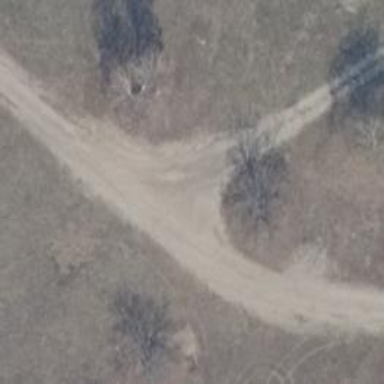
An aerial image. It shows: Sandy track road with grade4 tracktype.